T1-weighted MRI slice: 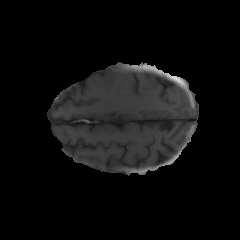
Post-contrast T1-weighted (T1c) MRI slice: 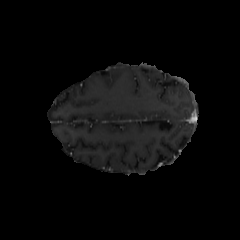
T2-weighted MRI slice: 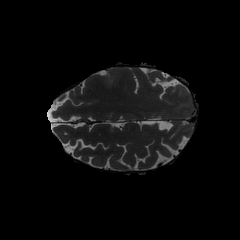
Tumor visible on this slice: no